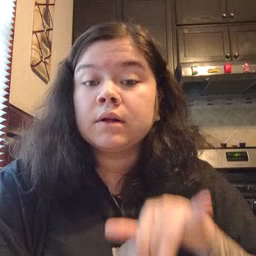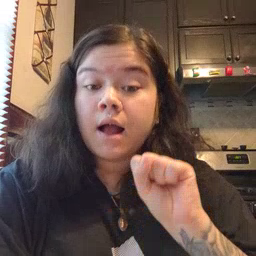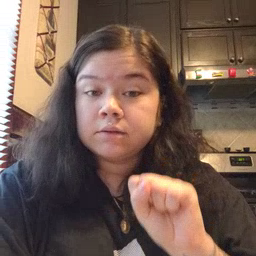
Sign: yes